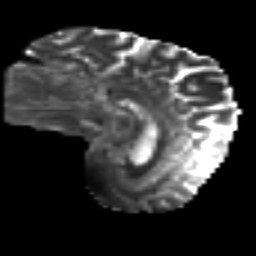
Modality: T2w
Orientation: sagittal
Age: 42
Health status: ill
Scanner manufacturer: philips
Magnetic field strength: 3 T
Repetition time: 9 s
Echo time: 0.127 s